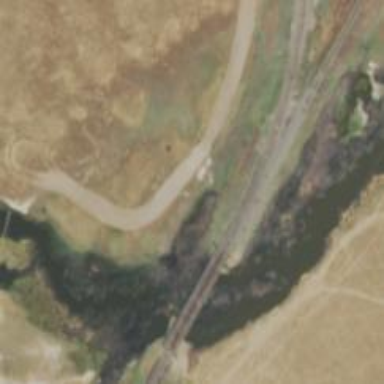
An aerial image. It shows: Preserved railway bridge with rail tracks.